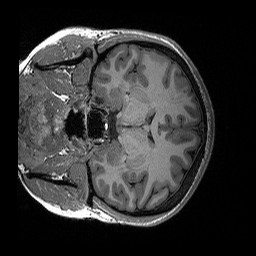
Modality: T1w
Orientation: coronal
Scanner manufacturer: siemens
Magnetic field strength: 3 T
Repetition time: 2.3 s
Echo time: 0.00294 s